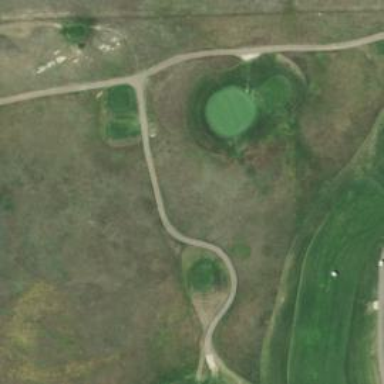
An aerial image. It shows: Footway that serves as golf path.